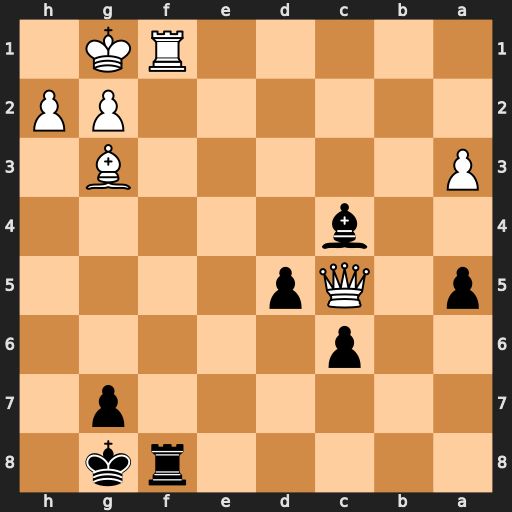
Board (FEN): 5rk1/6p1/2p5/p1Qp4/2b5/P5B1/6PP/5RK1
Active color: b
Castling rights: -
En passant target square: -
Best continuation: Rxf1#